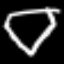
Label: diamond